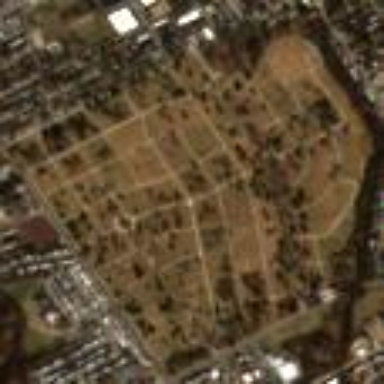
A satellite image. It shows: Cemetery.